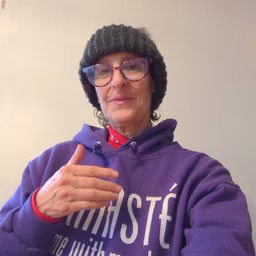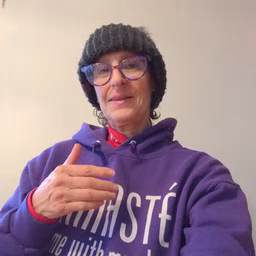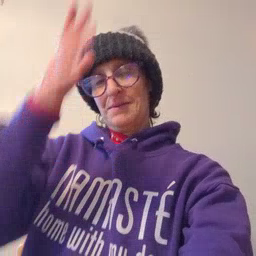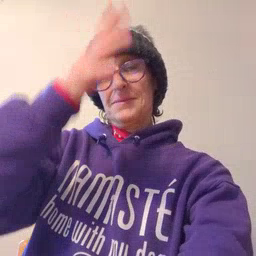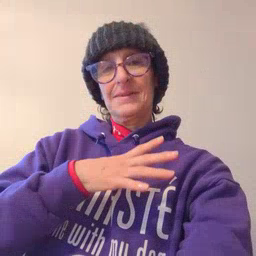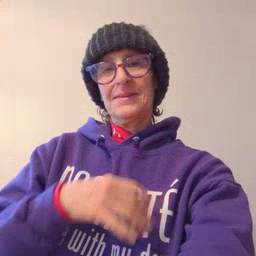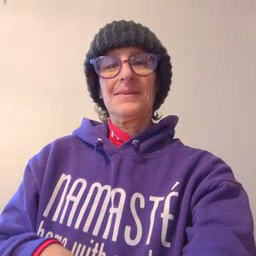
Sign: man